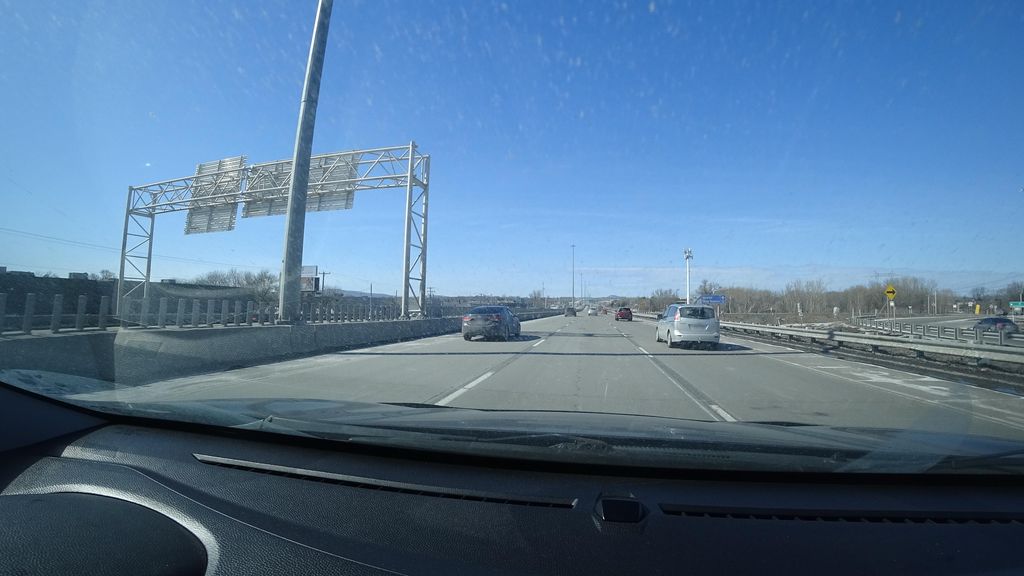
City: quebec_city